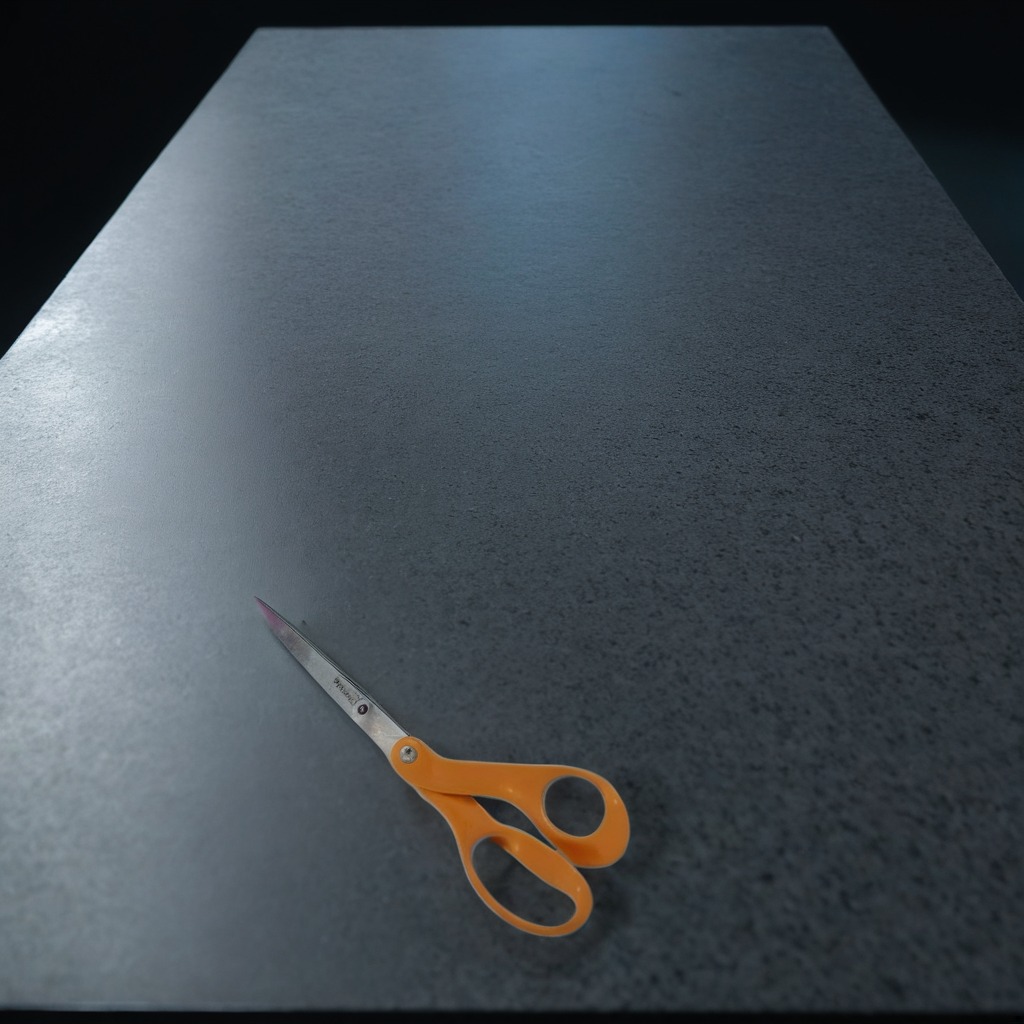
A scissor lies on the clean granite table inside a workshop at night dim ambient light soft shadows worn but